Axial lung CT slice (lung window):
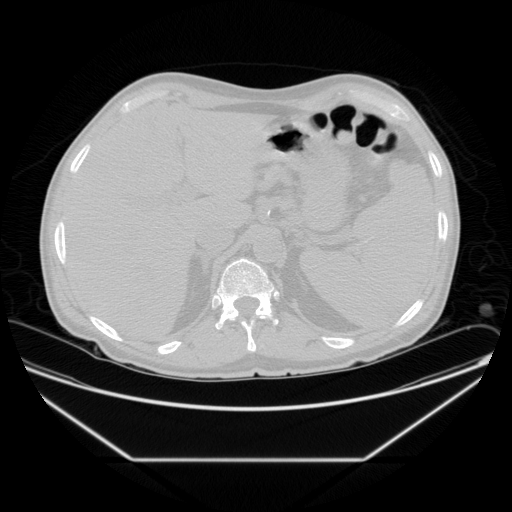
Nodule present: no